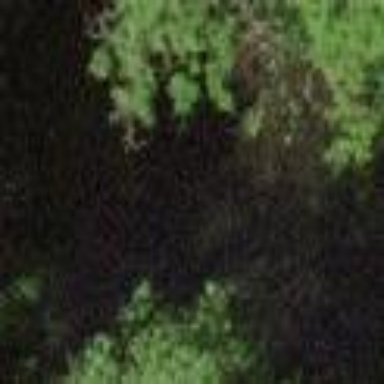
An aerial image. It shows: Pond surrounded by natural water.